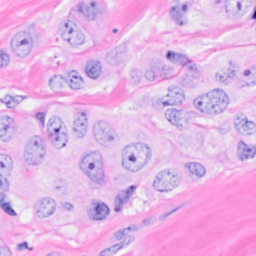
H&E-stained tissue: Breast